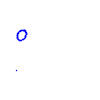
Particle: kaon